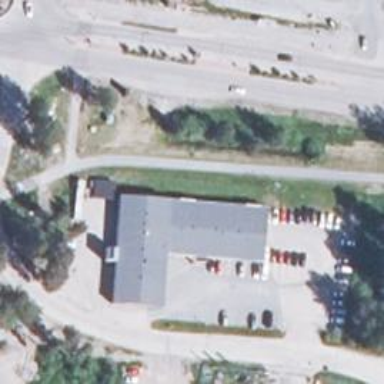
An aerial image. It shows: Car rental service.